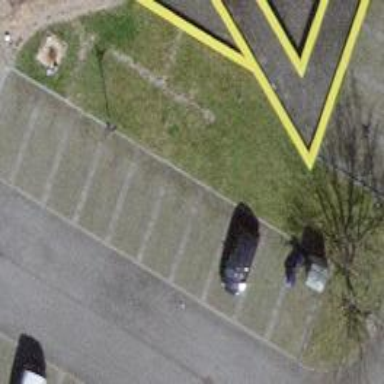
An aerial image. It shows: Parking area with surface.